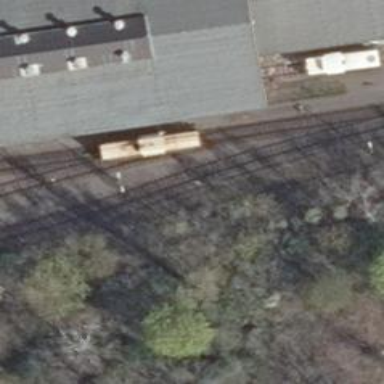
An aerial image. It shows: Railway switch.